Question: Thought I would try my hand at Azure App Services with an Azure API App. I started with this tutorial:
<URL>
Worked great last night after I published. Come back this morning to keep going through the tutorial and the API url is dead. I am clicking the API URL from inside Azure portal and I am logged in.
I followed the tutorial and set the access level for the API to "Available to Anyone".
I get: "Sorry, but we're having trouble signing you in. We received a bad request."
Only other info I get is:
AADSTS50011: The reply address '...' does not match the reply addresses configured for the application: ...

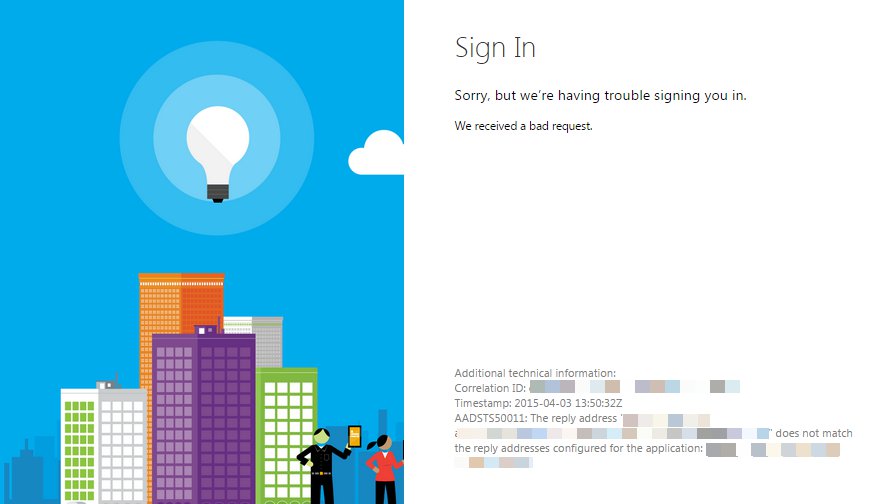
Answer: According to the post below Application Insights are not yet supported with Azure API Apps.
<URL>
When creating a new API app for Azure App Services be sure Application Insights is NOT checked/enabled for the project.